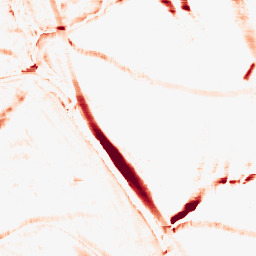
Category: morphological
Decomposition family: morphological_rect
Decomposition parameters: operation: opening
width: 20
height: 10
Upsampling method: bicubic
Upsampling parameters: scale: 4
Upsampling scale: 4